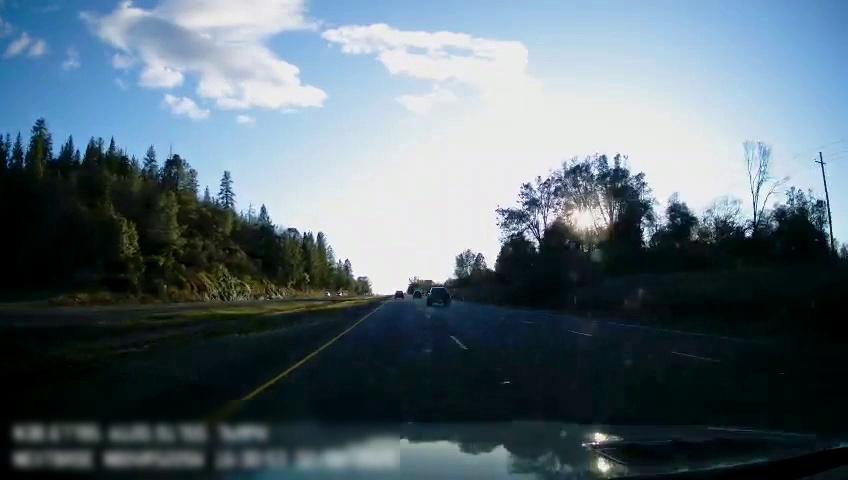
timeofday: Day
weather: Sunny
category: Drivable Space
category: Drivable Space
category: Vehicles | Truck
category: Lanes | Current Lane
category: Lanes | Current Lane
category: Lanes | Alternate Lane
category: Lanes | Alternate Lane